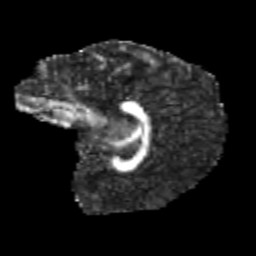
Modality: FA
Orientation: sagittal
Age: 13
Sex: female
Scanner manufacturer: siemens
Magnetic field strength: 3 T
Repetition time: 3.8 s
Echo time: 0.07 s